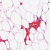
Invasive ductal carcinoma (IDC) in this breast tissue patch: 0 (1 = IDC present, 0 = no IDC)